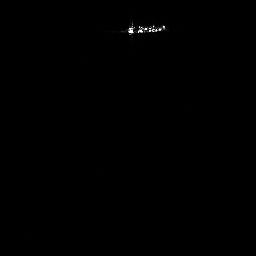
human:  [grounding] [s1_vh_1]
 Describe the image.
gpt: In the satellite image, there is  <ref>1 medium ship </ref> <box>[[46, 7, 64, 14, 0]]</box> located at top.